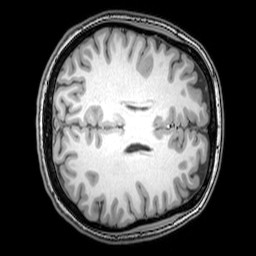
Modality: T1w
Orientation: axial
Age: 22
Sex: female
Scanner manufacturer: philips
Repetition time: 0.008196 s
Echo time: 0.00378 s